Question: I have a simple ajax call of a sort I have used many times, like this:
'''
$.ajax(
{
type: "GET",
url: "/Admin/RolePermission?roleId=" + itemid,
success: function (result) {
$("#dialog-RolePermission).html(result);
}
});
'''
And after some standard stuff to find the object by its id and populate a model, i attempt to return the partial to the ajax call for the dialog thus:
'''
return PartialView("_CreateOrEditRolePermissions", bgAll);
'''
Now, as usual, having followed the standard protocol of placing the view in a folder with same name as the controller, I see the view name underlined in Visual Studio and all looks good - it has found the file...
Except I get the following error:
'''
The partial view "some view name" was not found or no view engine supports the searched locations...
~/Views/RolePermission/_CreateOrEditRolePermissions.aspx
~/Views/RolePermission/_CreateOrEditRolePermissions.ascx
~/Views/Shared/_CreateOrEditRolePermissions.aspx
~/Views/Shared/_CreateOrEditRolePermissions.ascx
~/Views/RolePermission/_CreateOrEditRolePermissions.cshtml
~/Views/RolePermission/_CreateOrEditRolePermissions.vbhtml
~/Views/Shared/_CreateOrEditRolePermissions.cshtml
~/Views/Shared/_CreateOrEditRolePermissions.vbhtml
'''
This folder structure is working in other situations and I have tried moving the file to the shared folder, and giving a full file path and filetype suffix, like this:
'''
return PartialView("~/Views/RolePermission/_CreateOrEditRolePermissions", model);
'''
and this (which for some reason is the "browse to url shown in the file properties):
'''
return PartialView("~/Admin/RolePermission/_CreateOrEditRolePermissions.cshtml", model);
'''
EDIT:
My folder structure:

I'm sure this must be something simple and there are various questions on here which appear to be have the same issue but the solutions there are not working. Happy to provide extra detail if required, please just comment.
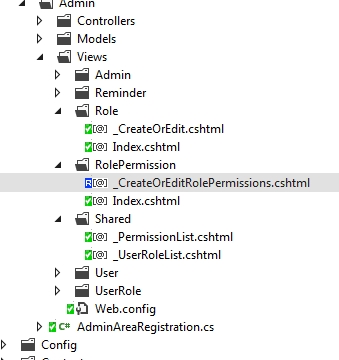
Answer: Something wrong with your area usage. Without deep dive, quick and dirty fix may be to use absolute path:
'''
return PartialView("~/Areas/Admin/Views/RolePermission/_CreateOrEditRolePermissions.cshtml", model);
'''